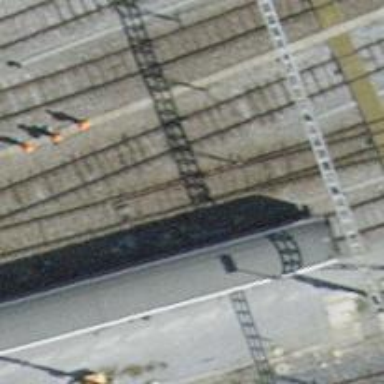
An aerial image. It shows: Railway switch with the turnout side on the left.